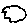
Label: cloud